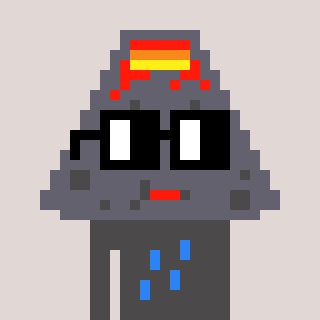
a pixel art character with square black glasses, a volcano-shaped head and a grayscale-colored body on a warm background